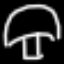
Label: mushroom